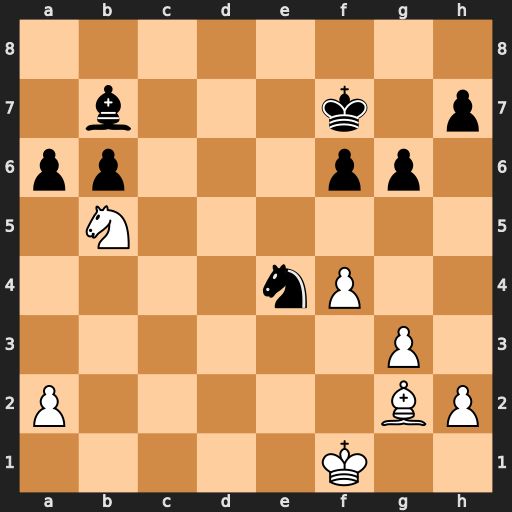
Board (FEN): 8/1b3k1p/pp3pp1/1N6/4nP2/6P1/P5BP/5K2
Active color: w
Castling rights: -
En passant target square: -
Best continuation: Bxe4 Bxe4 Nd6+ Ke6 Nxe4